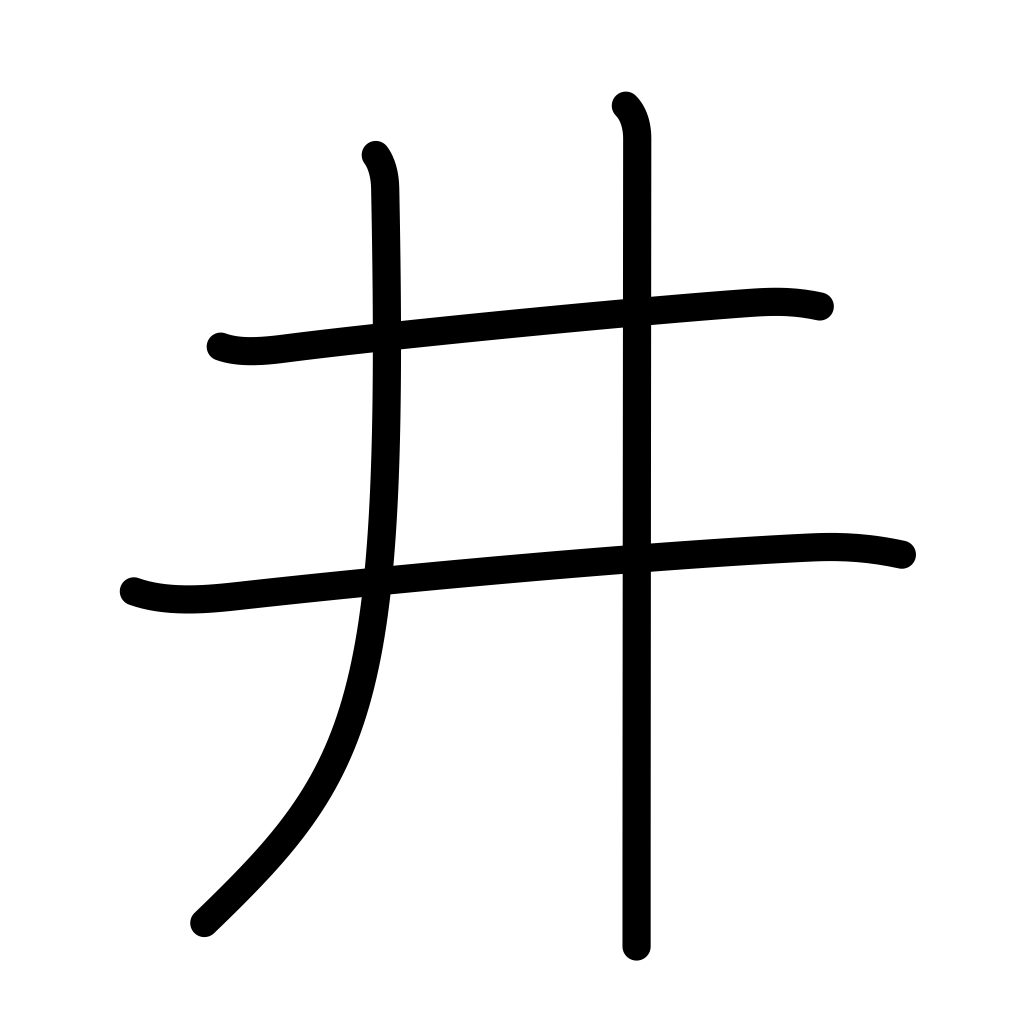
Meaning: well, well crib, town, community